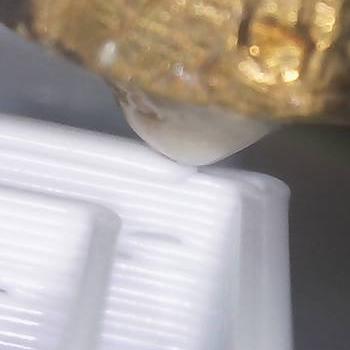
Flow rate: 267%